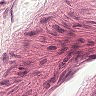
Metastatic tissue present: no